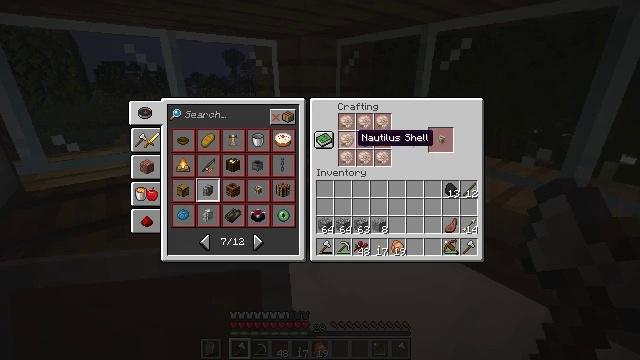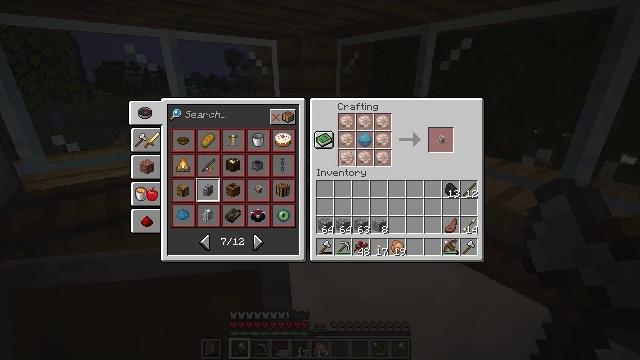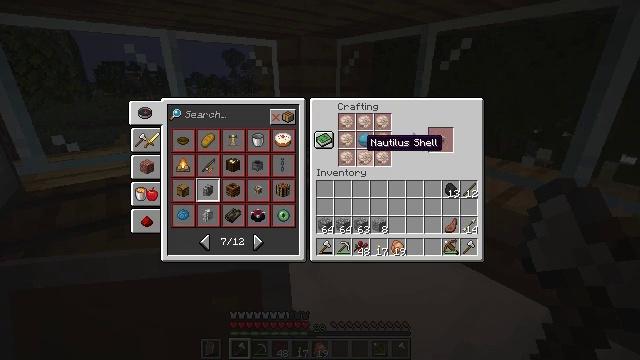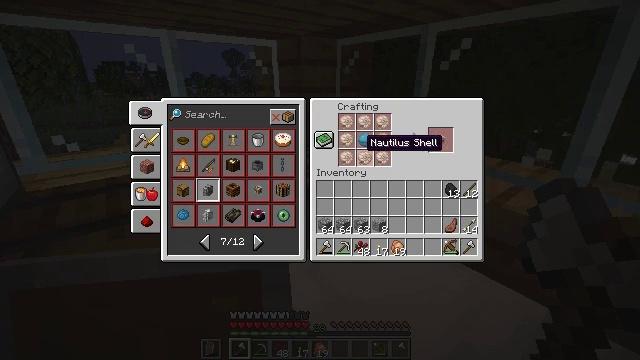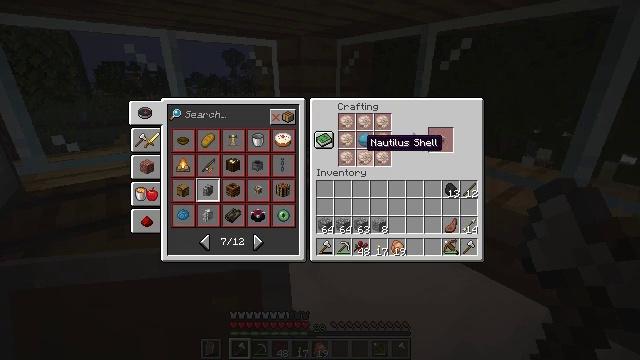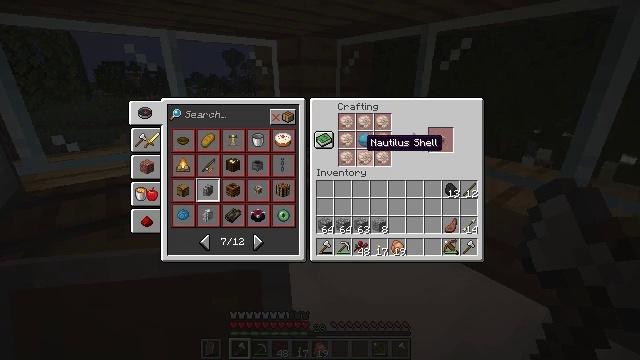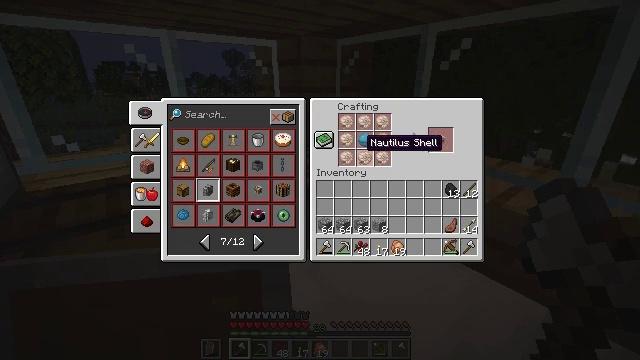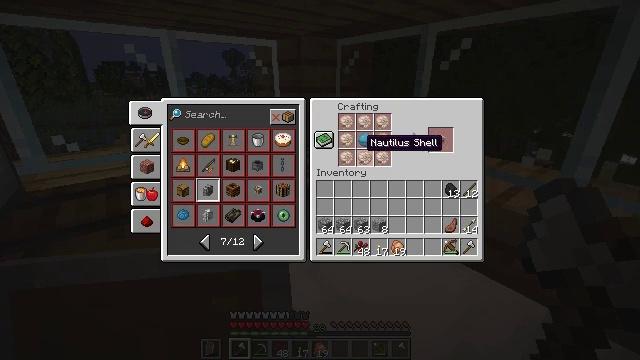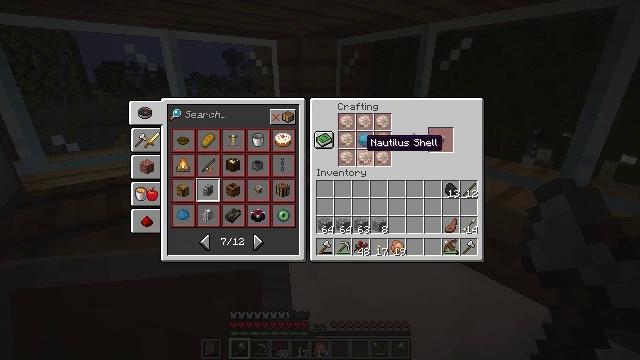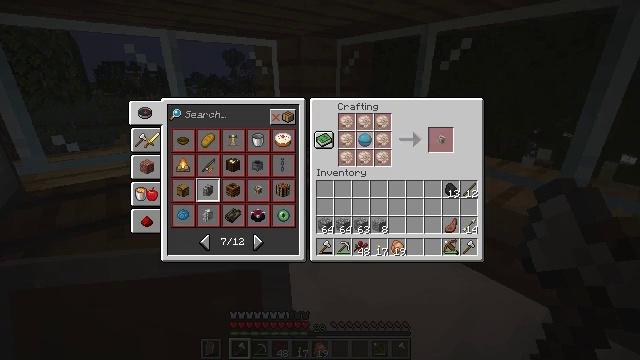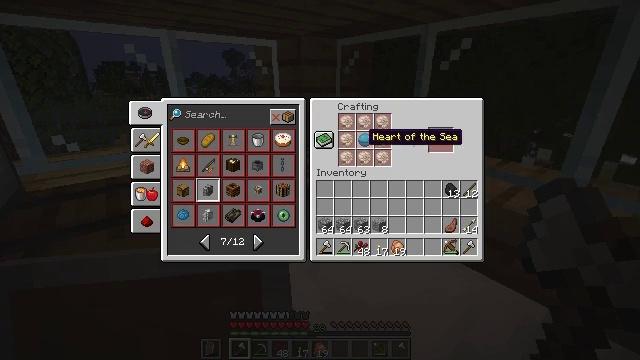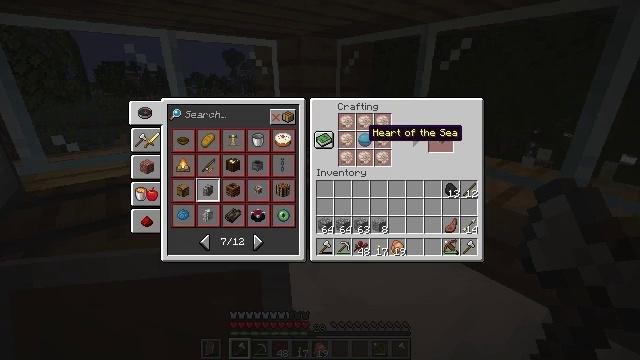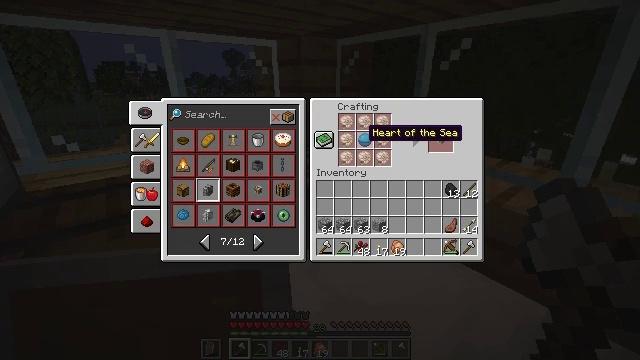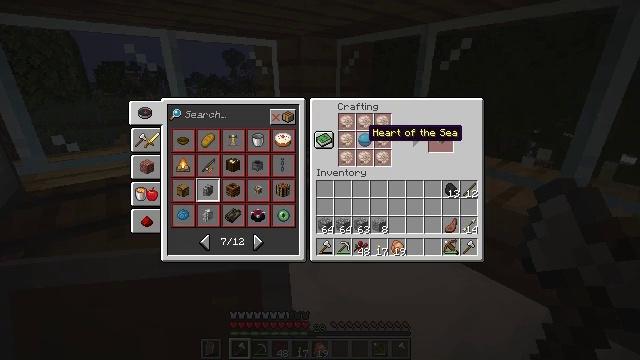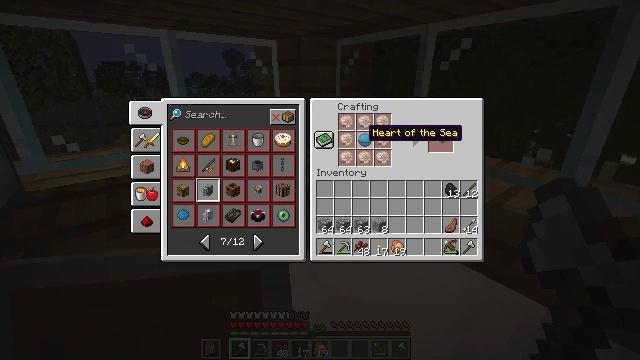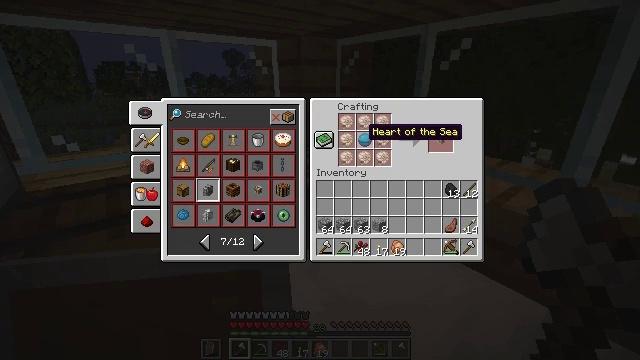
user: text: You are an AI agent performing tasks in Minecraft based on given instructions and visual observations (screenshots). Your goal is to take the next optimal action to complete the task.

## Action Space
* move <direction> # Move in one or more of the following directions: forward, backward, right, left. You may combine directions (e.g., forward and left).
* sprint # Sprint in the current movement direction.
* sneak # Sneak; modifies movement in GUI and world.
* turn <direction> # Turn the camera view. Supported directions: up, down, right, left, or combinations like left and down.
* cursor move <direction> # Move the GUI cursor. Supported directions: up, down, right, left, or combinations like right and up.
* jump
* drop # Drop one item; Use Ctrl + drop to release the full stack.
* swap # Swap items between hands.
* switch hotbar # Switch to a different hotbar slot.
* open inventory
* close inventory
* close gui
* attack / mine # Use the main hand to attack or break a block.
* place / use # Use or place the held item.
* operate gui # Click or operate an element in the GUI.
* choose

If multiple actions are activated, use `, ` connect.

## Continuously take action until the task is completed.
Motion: motion action
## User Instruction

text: Craft an ender eye in the crafting table.
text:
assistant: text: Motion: no_op
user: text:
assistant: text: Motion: no_op
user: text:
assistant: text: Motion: no_op
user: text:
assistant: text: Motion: no_op
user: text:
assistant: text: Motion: no_op
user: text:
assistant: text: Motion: no_op
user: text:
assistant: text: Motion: no_op
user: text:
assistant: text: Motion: no_op
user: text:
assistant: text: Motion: no_op
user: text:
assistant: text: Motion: no_op
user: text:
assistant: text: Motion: no_op
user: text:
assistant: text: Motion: no_op
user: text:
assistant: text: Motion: no_op
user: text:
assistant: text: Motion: no_op
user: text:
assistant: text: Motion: no_op
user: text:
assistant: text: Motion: no_op
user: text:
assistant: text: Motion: no_op
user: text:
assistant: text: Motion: no_op
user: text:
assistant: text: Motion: no_op
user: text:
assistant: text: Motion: no_op
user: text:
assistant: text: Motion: no_op
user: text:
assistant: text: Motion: no_op
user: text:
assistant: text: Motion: no_op
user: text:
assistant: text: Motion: no_op
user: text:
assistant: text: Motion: no_op
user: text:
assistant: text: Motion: no_op
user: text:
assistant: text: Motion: no_op
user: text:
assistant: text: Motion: no_op
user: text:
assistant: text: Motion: no_op
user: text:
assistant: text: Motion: no_op